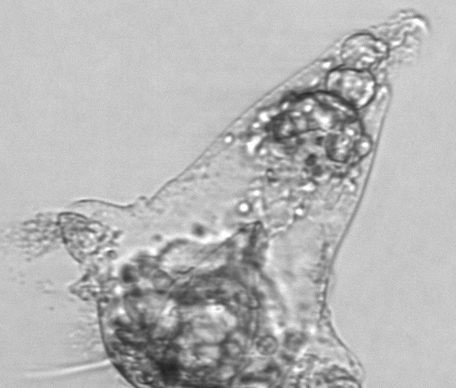
Label: zooplankton